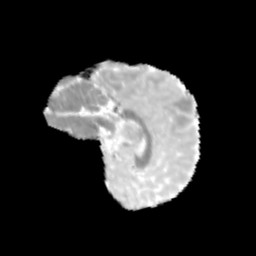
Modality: MD
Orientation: sagittal
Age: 10
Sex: male
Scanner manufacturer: siemens
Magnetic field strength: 3 T
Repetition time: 3.8 s
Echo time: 0.07 s